高三 · 度量几何学
16. 如图, 四边形 $\mathrm{ABCD}$ 的边 $\mathrm{AB}$ 的延长线上有一点 $\mathrm{E}$, 且 $\mathrm{BC}=\mathrm{BE}, \angle \mathrm{D}=80^{\circ}, \angle \mathrm{E}=50^{\circ}$, 求证: 四边形 $\mathrm{ABCD}$ 内接于圆.

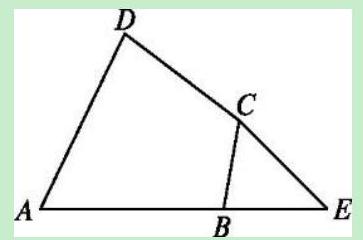
答案: 证明: $\because \mathrm{BC}=\mathrm{BE}, \therefore \angle \mathrm{E}=\angle \mathrm{BCE}$.

则 $\angle \mathrm{EBC}=180^{\circ}-2 \angle \mathrm{E}=80^{\circ}, \therefore \angle \mathrm{EBC}=\angle \mathrm{D}$.

$\therefore$ 四边形 $\mathrm{ABCD}$ 内接于圆.
解析: : 分析: 本题主要考查了圆内接四边形的性质与判断定理, 解决问题的关键是根据圆内接四边形的性质与判断定理分析计算即可